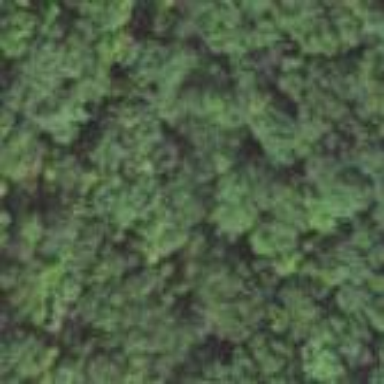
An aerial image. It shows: Mixed woodland area with various types of leaves.